Interaction volume radius: 5 \u00c5
Interaction volume height: 10 \u00c5
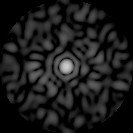
Disorder parameter: 0.8312